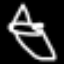
Label: airplane